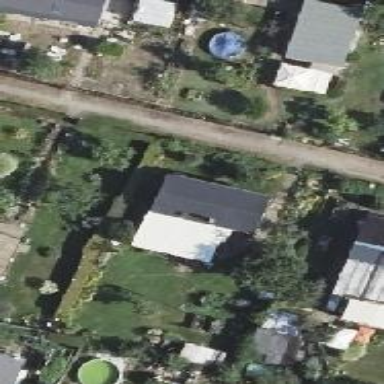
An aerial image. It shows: Plot in the allotments.